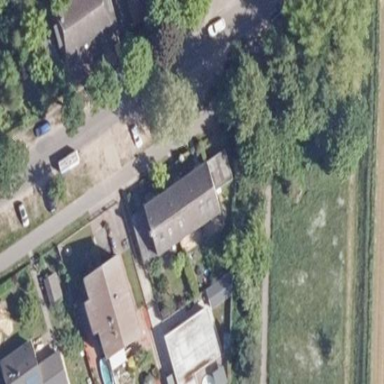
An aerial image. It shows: Semi-detached house.